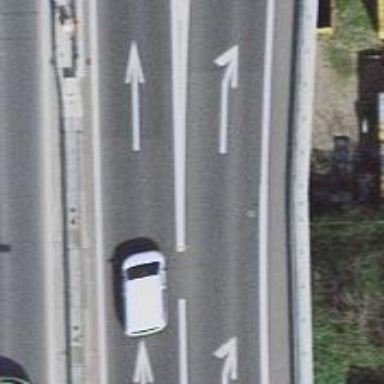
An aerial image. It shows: Motorway junction.